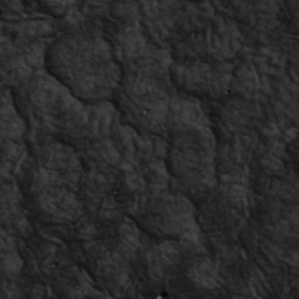
Label: non_frost